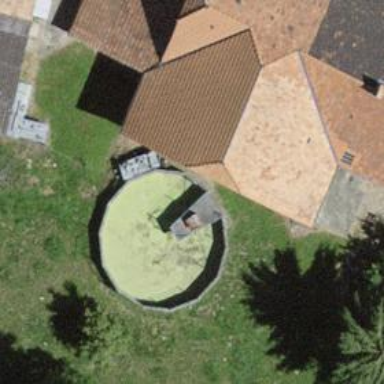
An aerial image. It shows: Storage tank created as man-made structure.